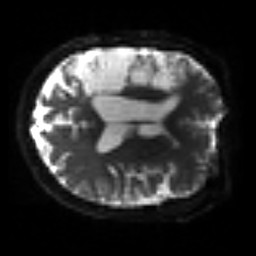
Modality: sbref
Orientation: axial
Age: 47
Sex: male
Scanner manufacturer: siemens
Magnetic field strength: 3 T
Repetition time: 3.2 s
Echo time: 0.081 s